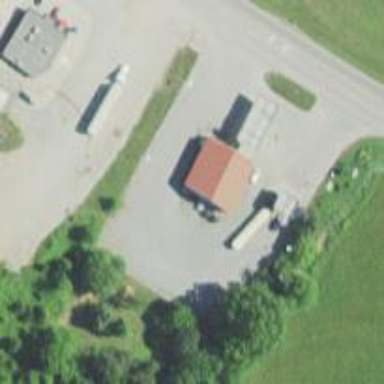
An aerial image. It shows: Convenience shop.